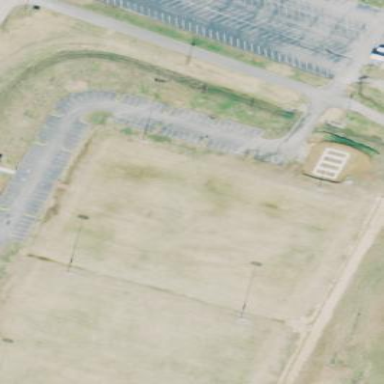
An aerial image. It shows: Pitch designated for sports like soccer and American football.